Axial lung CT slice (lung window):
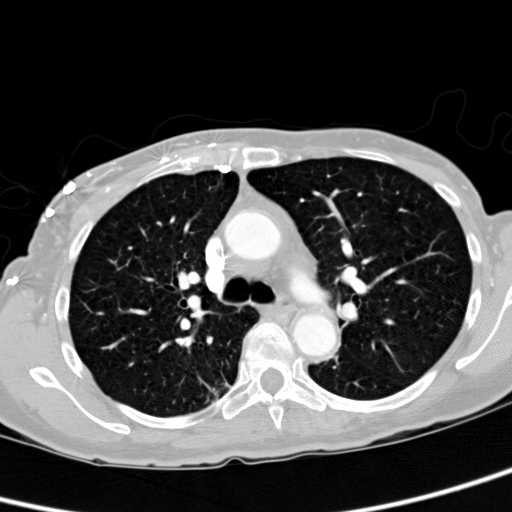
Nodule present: no